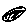
Label: bird